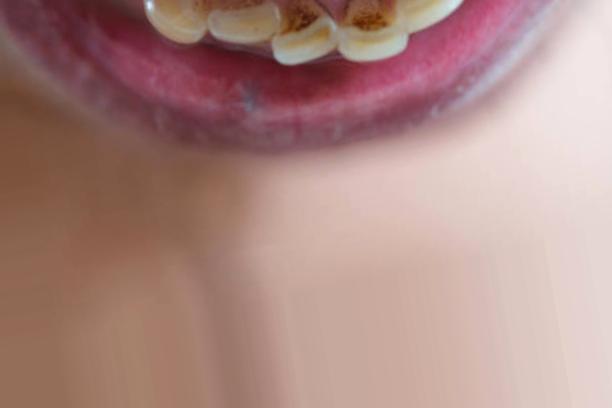
Condition: Tooth Discoloration